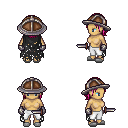
a pixel art fantasy rpg character, female body template, human, tanned skin, black tattered cape, white pants, pink long bangs hairstyle, chain helm, metal gloves, white slippers, dagger, four views (front, back, left, right), 2x2 character sprite sheet, small pixel art, hard edges, no anti-aliasing